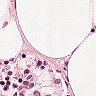
Metastatic tissue present: no